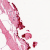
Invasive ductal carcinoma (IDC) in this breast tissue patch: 0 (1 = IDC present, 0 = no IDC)